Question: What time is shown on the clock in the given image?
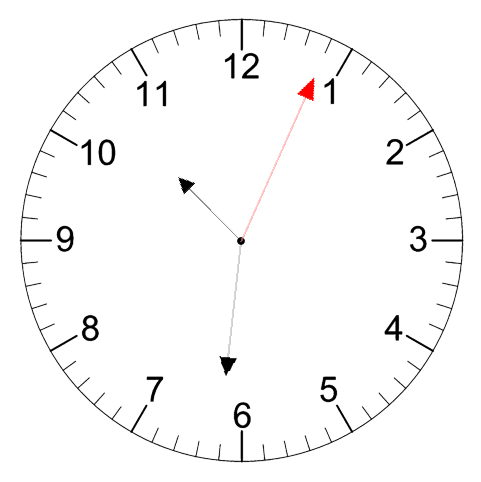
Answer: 10:31:04